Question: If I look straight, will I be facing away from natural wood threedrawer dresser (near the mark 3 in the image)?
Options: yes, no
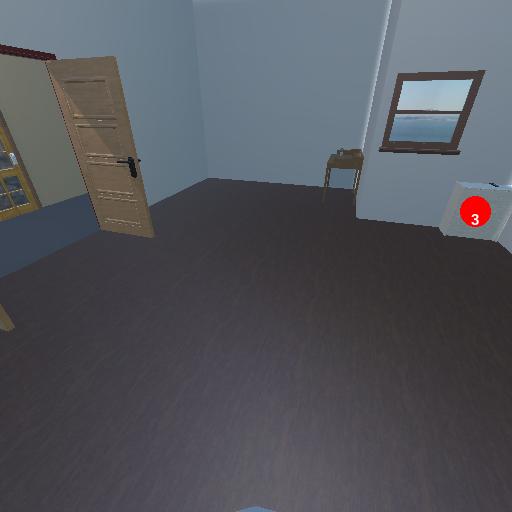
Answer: yes